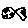
Label: fish